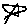
Label: star